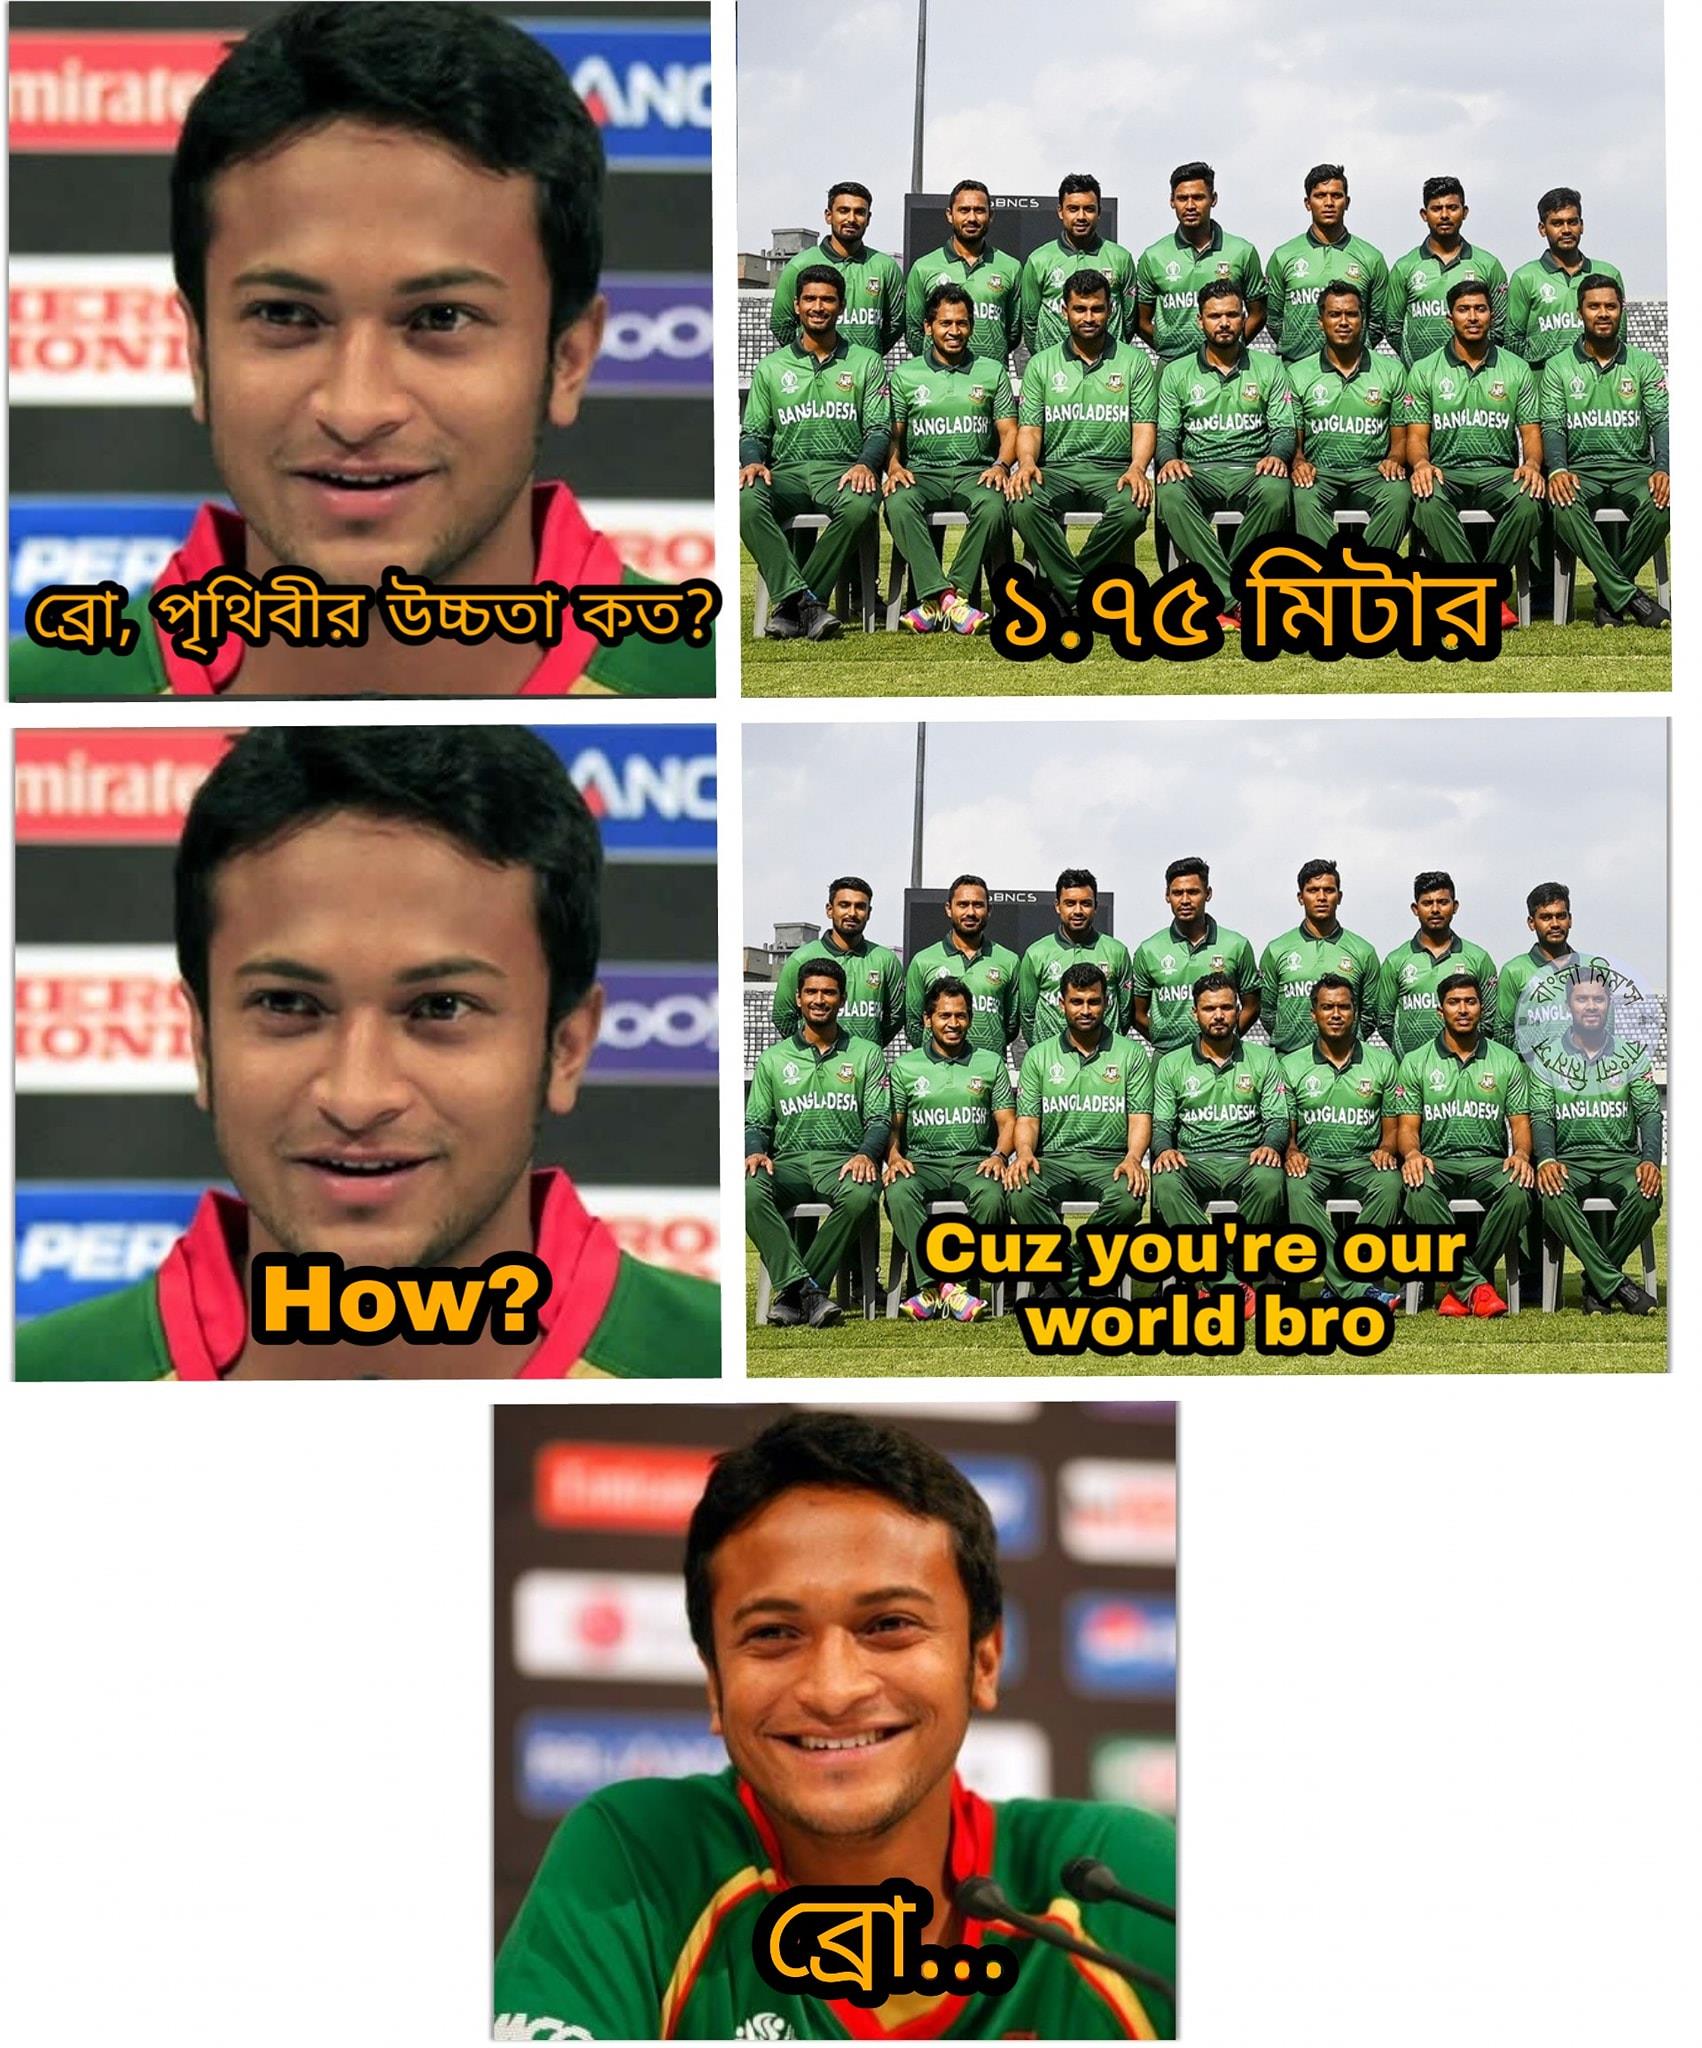
Caption: ব্রো, পৃথিবীর উচ্চতা কত?      ১.৭৫ মিটার       How? cuz you're our world bro         ব্রো
Label: non-hate